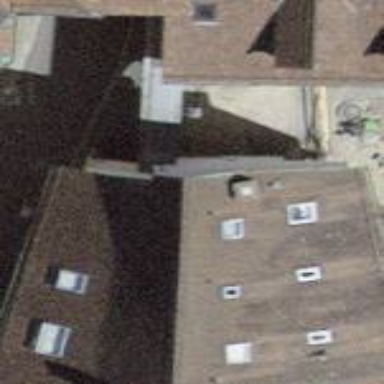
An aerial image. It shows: Building with gabled roof oriented across.